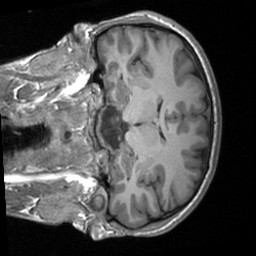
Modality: T1w
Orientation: coronal
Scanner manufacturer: siemens
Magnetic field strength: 3 T
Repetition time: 1.9 s
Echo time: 0.00226 s